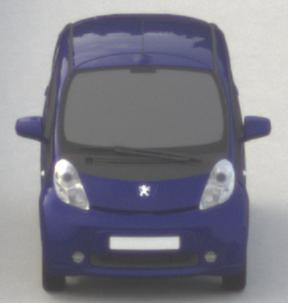
Make: Peugeot
Model: iOn
Detailed model: iOn
Model produced from: 2010/12
Model produced until: 2013/02
Doors: 5
Color: blue
Road condition: dry road
Daytime: morning or afternoon
Contrast: low contrast